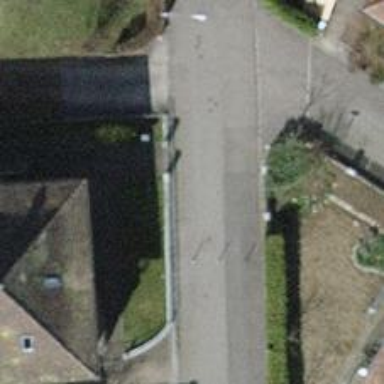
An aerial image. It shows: Bollard.